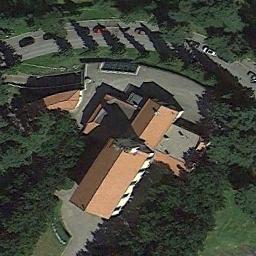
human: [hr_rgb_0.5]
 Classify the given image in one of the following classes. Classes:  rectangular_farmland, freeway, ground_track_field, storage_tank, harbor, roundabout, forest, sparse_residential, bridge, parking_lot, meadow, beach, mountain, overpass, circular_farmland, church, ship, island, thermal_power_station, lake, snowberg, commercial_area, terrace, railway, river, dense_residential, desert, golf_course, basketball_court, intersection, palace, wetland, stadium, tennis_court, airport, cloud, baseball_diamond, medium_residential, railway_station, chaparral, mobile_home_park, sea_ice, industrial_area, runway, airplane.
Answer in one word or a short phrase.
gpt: church